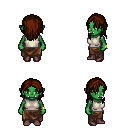
a pixel art fantasy rpg character, female body template, orc, green skin, white sleeveless shirt, robe skirt, brown long hairstyle, bracelets, maroon shoes, four views (front, back, left, right), 2x2 character sprite sheet, small pixel art, hard edges, no anti-aliasing